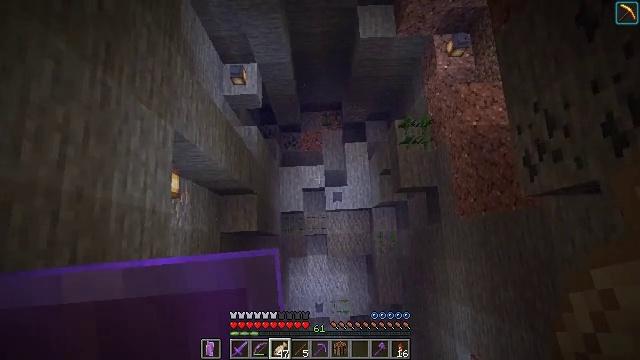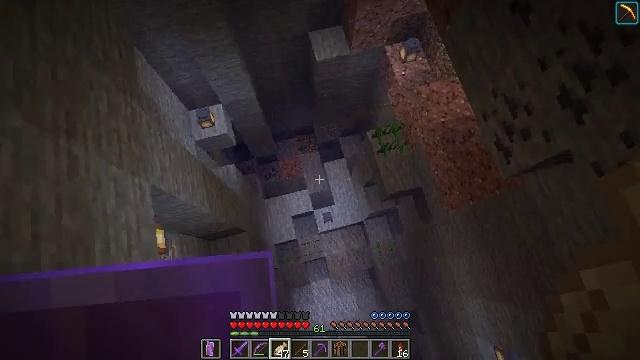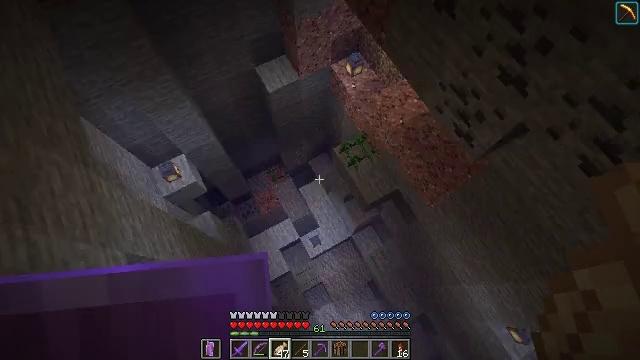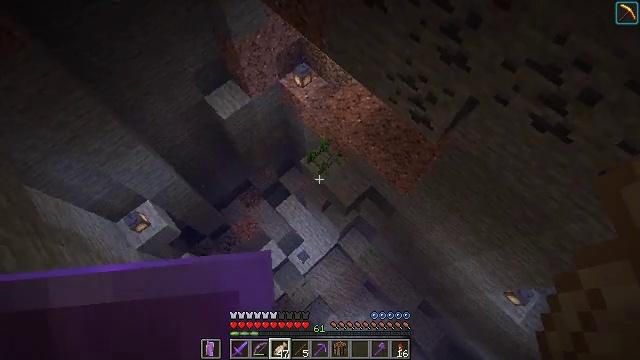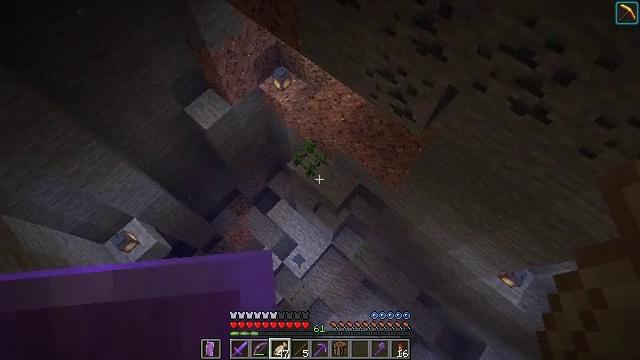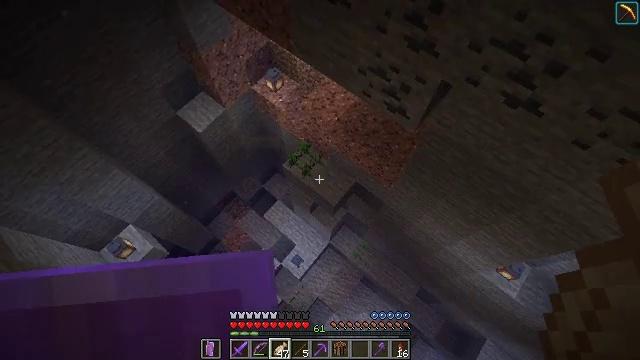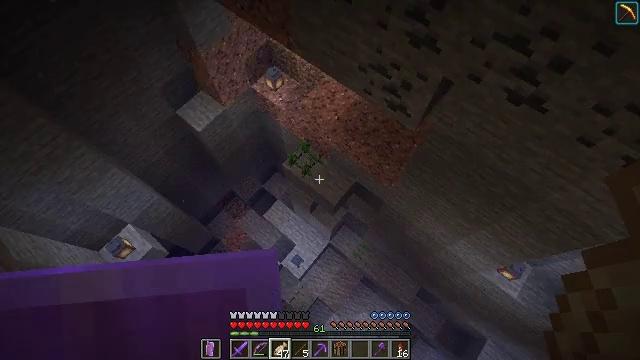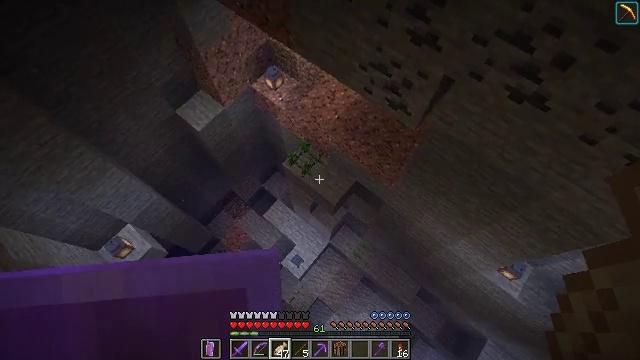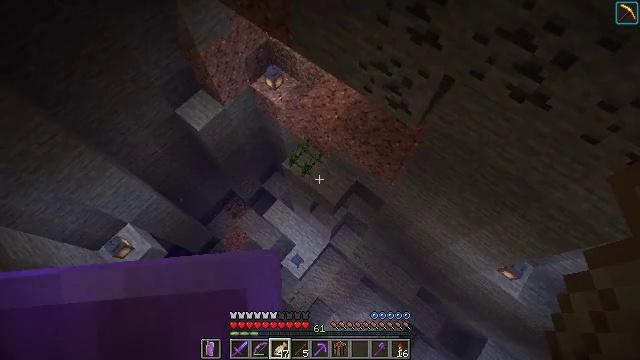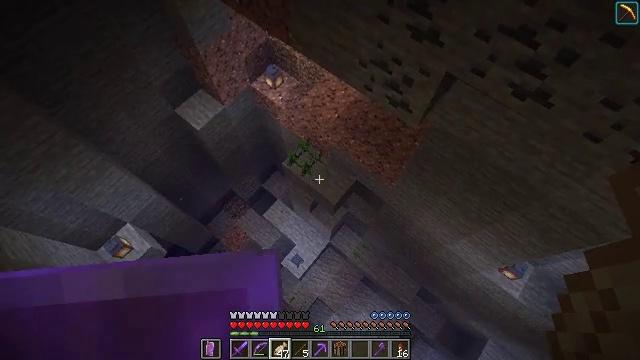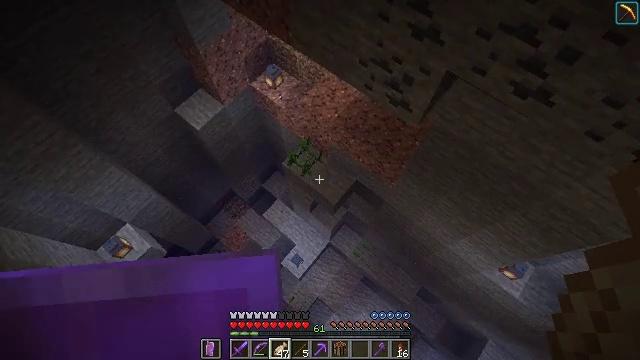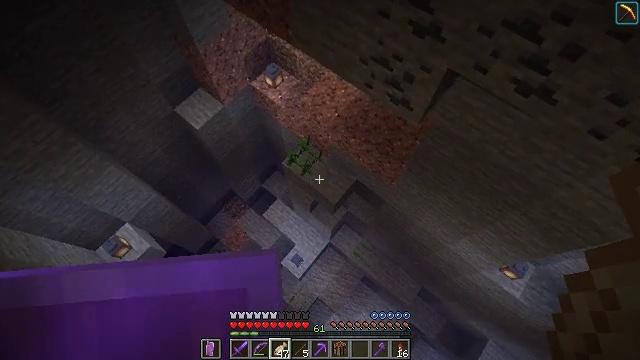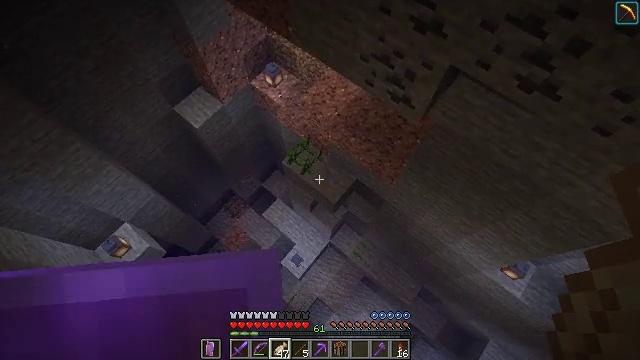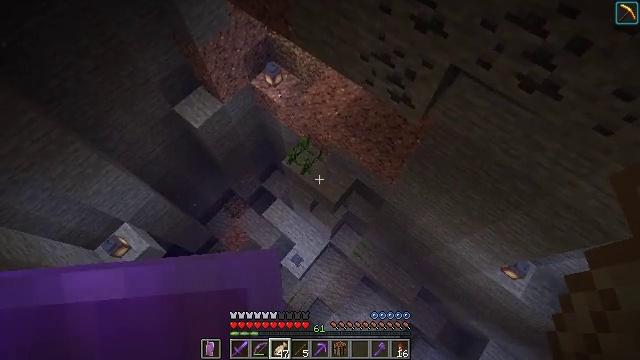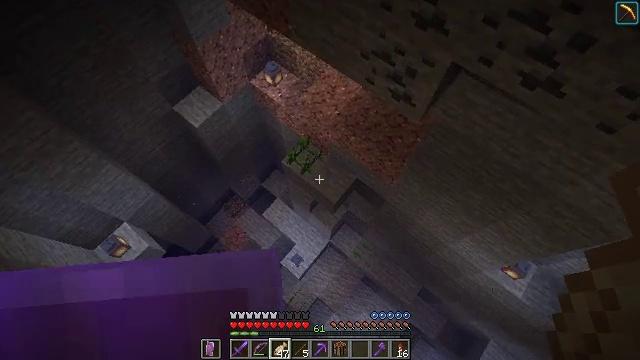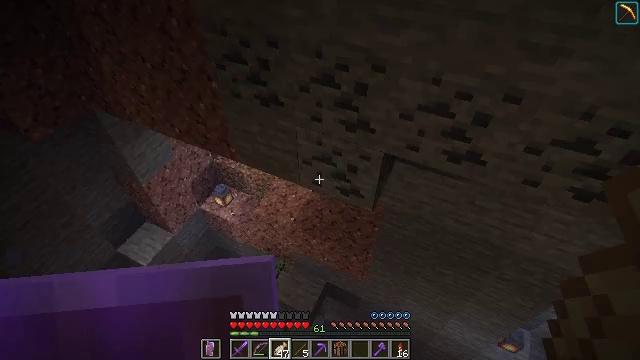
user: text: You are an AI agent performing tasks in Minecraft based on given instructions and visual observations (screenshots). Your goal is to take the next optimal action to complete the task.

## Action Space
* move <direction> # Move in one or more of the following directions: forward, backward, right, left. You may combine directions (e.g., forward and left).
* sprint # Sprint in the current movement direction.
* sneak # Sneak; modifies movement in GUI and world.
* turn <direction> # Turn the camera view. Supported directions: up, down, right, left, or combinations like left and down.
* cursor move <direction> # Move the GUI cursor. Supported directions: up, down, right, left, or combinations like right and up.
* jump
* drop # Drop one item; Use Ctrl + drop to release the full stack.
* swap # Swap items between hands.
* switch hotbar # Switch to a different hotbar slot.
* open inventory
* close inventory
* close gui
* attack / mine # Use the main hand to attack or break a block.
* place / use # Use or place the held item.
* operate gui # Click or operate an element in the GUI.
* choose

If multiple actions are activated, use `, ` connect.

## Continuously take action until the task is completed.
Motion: motion action
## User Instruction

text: Attack the stonecutter to pick it up.
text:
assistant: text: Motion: turn right and up
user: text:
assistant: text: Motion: turn right and up
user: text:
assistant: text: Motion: turn right and up
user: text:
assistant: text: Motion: turn right
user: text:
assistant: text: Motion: turn right
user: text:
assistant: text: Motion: no_op
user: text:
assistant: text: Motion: no_op
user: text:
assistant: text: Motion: no_op
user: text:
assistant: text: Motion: no_op
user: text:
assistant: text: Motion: no_op
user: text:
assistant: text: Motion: no_op
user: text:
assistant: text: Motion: no_op
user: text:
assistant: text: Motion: no_op
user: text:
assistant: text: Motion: no_op
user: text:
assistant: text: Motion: turn right and up
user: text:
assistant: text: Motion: turn right and up
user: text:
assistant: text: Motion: turn right and up
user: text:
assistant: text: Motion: no_op
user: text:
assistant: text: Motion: no_op
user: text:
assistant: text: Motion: no_op
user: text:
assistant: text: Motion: no_op
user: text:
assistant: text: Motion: no_op
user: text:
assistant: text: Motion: no_op
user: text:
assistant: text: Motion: no_op
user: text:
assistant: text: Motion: turn right and up
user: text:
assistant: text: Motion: turn right and down
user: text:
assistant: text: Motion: turn right and down
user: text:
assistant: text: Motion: turn right
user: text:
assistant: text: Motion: no_op
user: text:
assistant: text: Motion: no_op